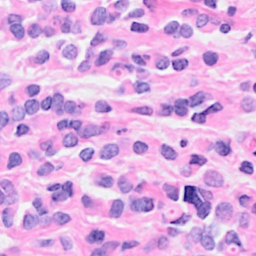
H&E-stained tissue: Breast